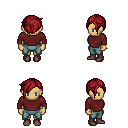
a pixel art fantasy rpg character, female body template, human, tanned skin, maroon long-sleeve shirt, teal pants, brunette pixie cut hairstyle, bracelets, maroon shoes, four views (front, back, left, right), 2x2 character sprite sheet, small pixel art, hard edges, no anti-aliasing